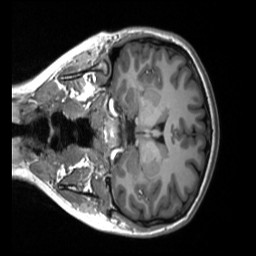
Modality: T1w
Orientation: coronal
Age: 27
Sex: female
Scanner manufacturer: siemens
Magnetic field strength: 3 T
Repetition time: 2.53 s
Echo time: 0.00219 s